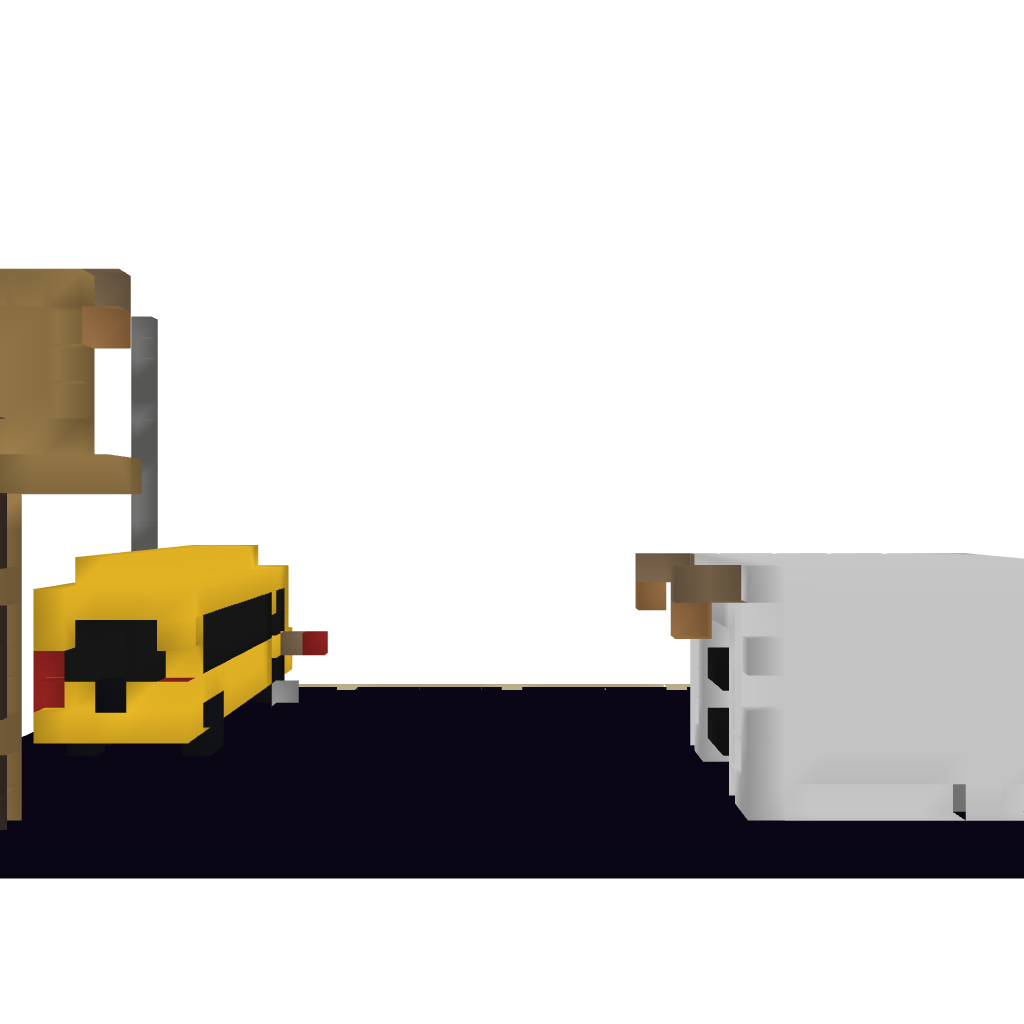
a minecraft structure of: School Bus